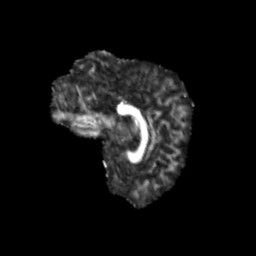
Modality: FA
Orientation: sagittal
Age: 11
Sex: male
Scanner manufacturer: siemens
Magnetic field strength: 3 T
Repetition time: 3.8 s
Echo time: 0.07 s